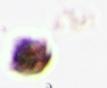
Label: Detritus